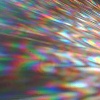
Label: sunburn